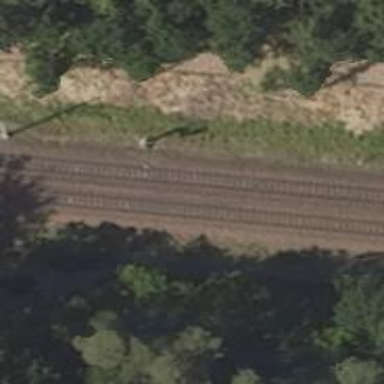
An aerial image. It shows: Railway signal.